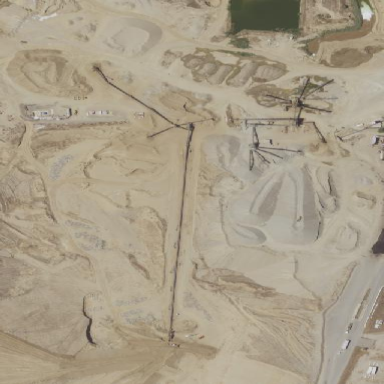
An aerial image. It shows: Quarry extracting aggregate gravel resources.